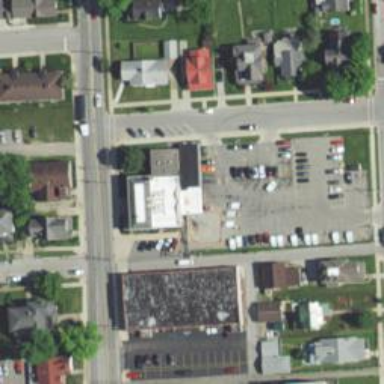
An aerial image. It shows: Post office.